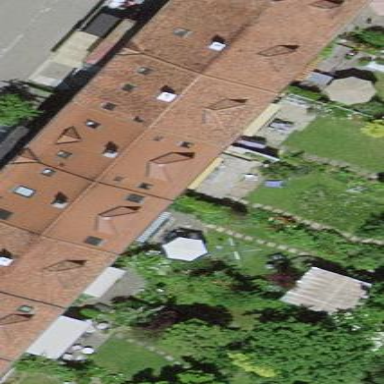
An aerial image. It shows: Residential building with roof made of maroon roof tiles.